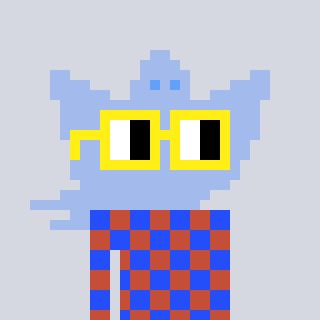
a pixel art character with square yellow glasses, a ghost-B-shaped head and a rust-colored body on a cool background